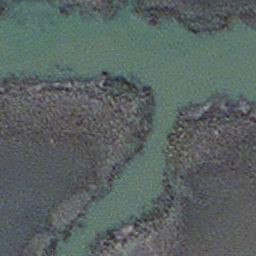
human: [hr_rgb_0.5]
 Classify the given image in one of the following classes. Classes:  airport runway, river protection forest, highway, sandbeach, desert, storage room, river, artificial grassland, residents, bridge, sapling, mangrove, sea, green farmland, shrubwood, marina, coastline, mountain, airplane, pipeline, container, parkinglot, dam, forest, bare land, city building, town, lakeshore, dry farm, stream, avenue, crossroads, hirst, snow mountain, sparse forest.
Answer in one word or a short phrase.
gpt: stream